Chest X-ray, PA view. Patient: 50 years old, sex M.
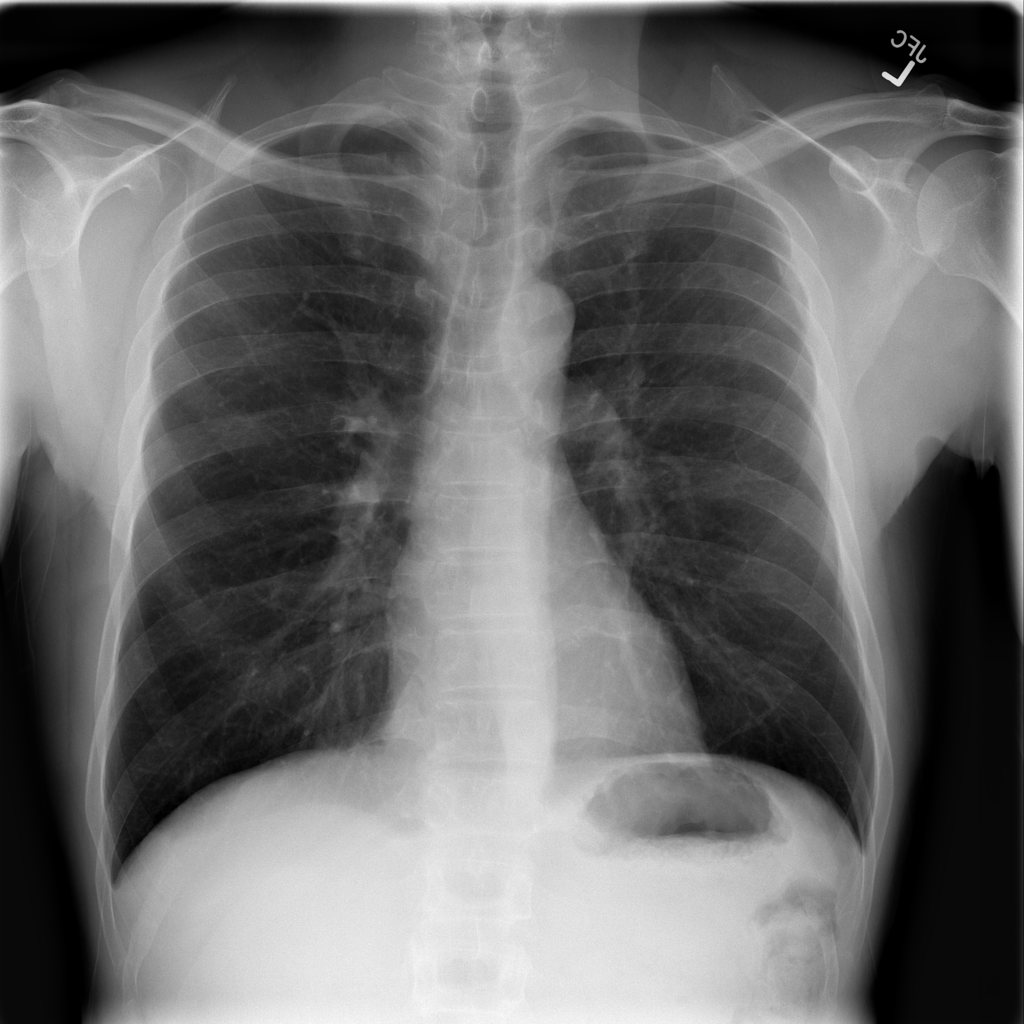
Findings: No Finding